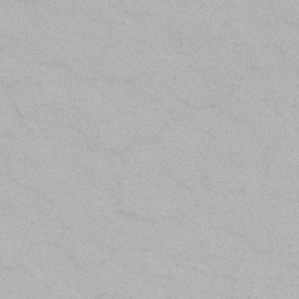
Label: frost